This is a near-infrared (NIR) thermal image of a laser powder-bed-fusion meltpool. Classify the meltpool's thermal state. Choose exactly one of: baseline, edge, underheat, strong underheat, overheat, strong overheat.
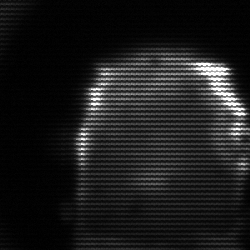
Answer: baseline